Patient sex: M
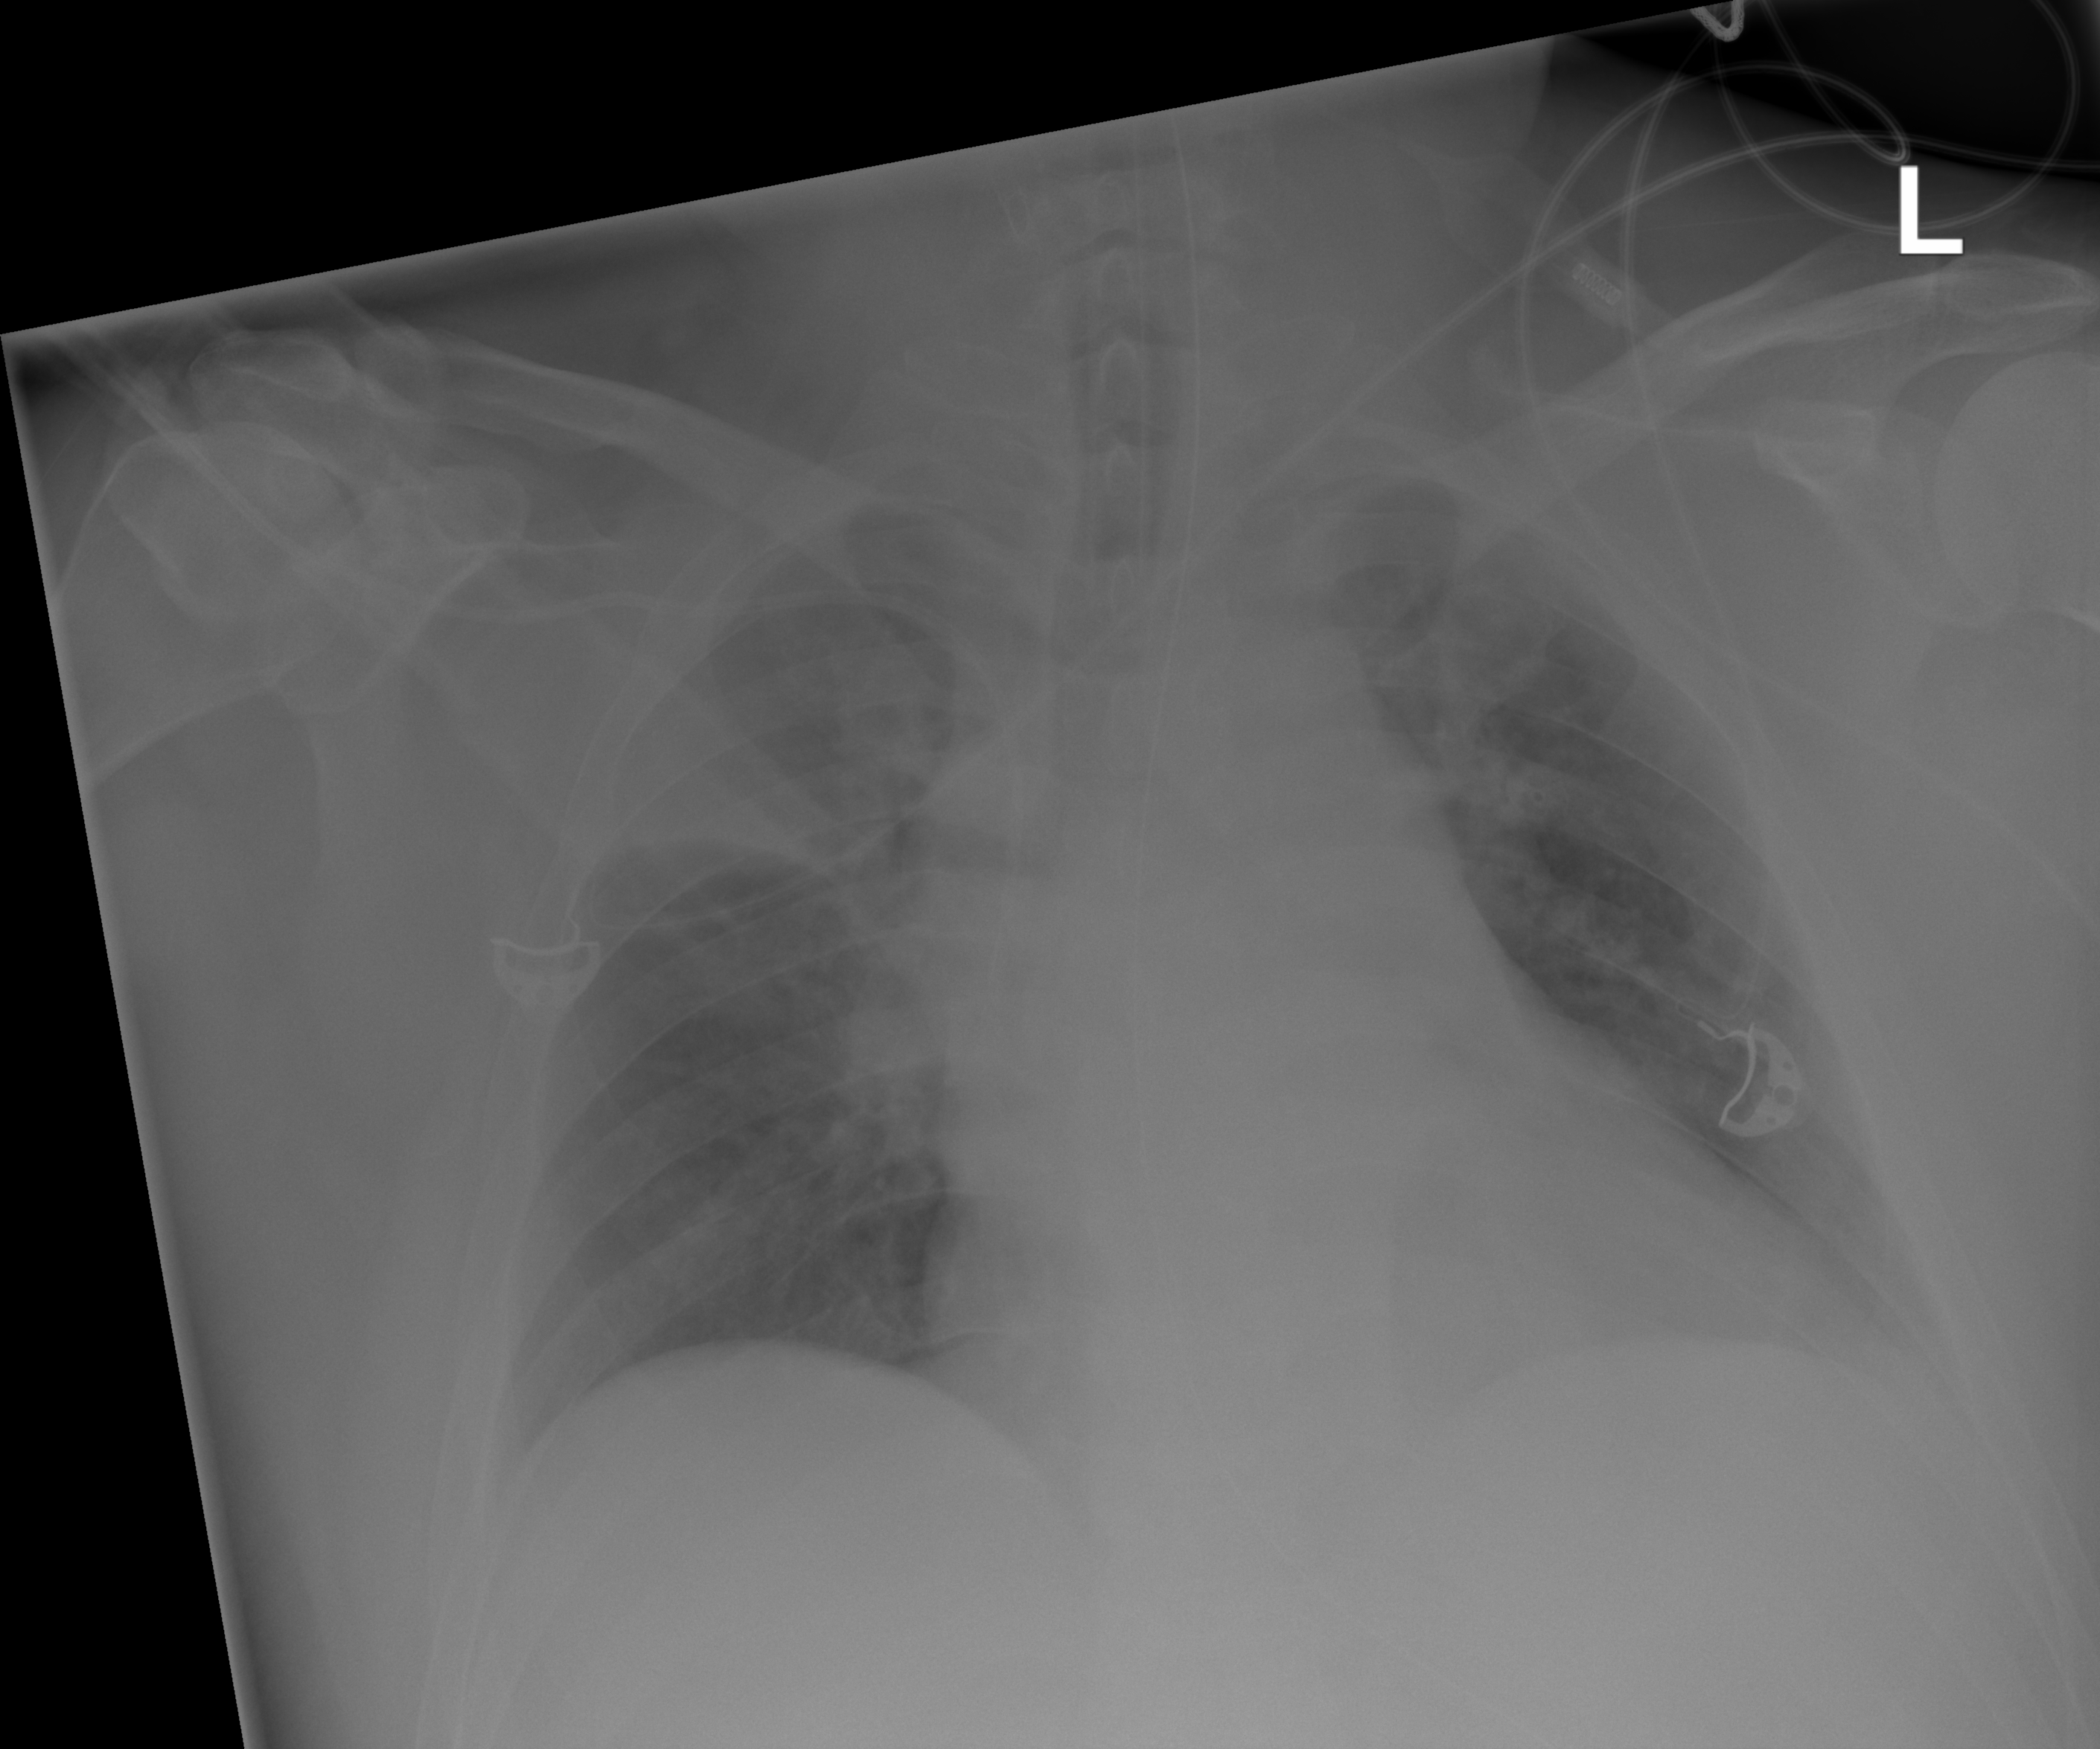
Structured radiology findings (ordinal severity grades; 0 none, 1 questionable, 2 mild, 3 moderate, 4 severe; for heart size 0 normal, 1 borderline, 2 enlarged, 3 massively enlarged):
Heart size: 2
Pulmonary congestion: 2
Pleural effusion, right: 1
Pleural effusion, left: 2
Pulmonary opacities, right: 2
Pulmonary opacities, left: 2
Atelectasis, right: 0
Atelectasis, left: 2